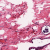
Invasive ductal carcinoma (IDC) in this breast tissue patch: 0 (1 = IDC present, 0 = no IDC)